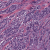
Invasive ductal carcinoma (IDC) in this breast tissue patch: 1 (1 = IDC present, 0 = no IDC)